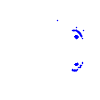
Particle: proton